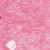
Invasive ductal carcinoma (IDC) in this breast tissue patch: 0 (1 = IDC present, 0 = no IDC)